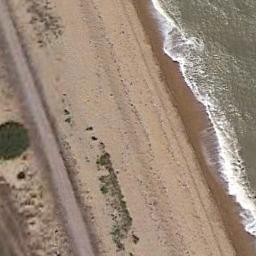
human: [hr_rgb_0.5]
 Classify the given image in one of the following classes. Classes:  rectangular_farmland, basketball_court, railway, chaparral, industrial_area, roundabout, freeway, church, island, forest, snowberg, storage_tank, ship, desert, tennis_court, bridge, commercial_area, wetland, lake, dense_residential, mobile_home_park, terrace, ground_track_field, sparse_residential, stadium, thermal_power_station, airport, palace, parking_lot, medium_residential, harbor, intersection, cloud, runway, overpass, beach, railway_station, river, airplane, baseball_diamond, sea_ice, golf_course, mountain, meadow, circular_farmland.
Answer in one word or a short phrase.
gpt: beach